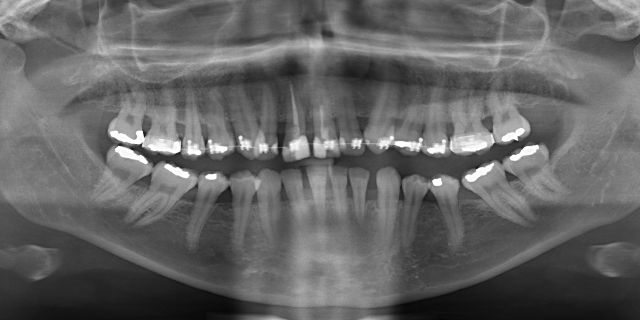
adult